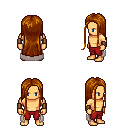
a pixel art fantasy rpg character, male body template, human, tanned skin, gray cape, red pants, brunette extra-long hairstyle, leather bracers, four views (front, back, left, right), 2x2 character sprite sheet, small pixel art, hard edges, no anti-aliasing